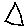
Label: triangle